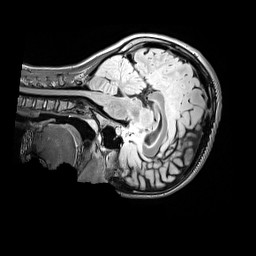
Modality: FLAIR
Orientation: sagittal
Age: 12
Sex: female
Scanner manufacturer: siemens
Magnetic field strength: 3 T
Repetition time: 5 s
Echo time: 0.388 s